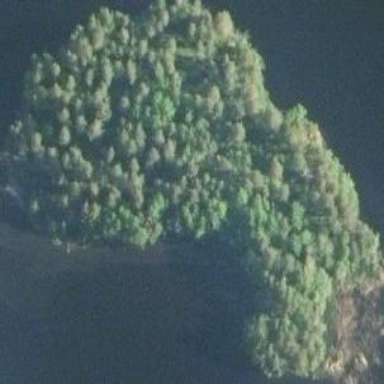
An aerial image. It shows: Forested woodland on charming islet.